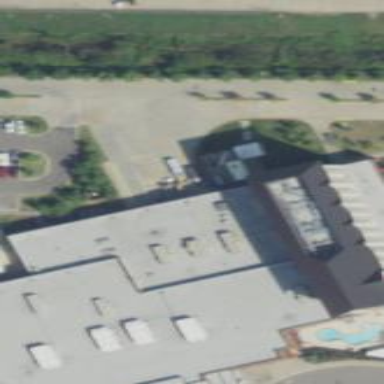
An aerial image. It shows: Building designated as casino.